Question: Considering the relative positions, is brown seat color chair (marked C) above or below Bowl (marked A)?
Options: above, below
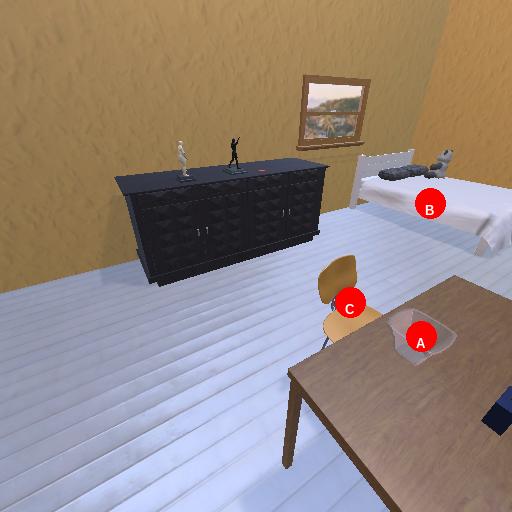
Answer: above